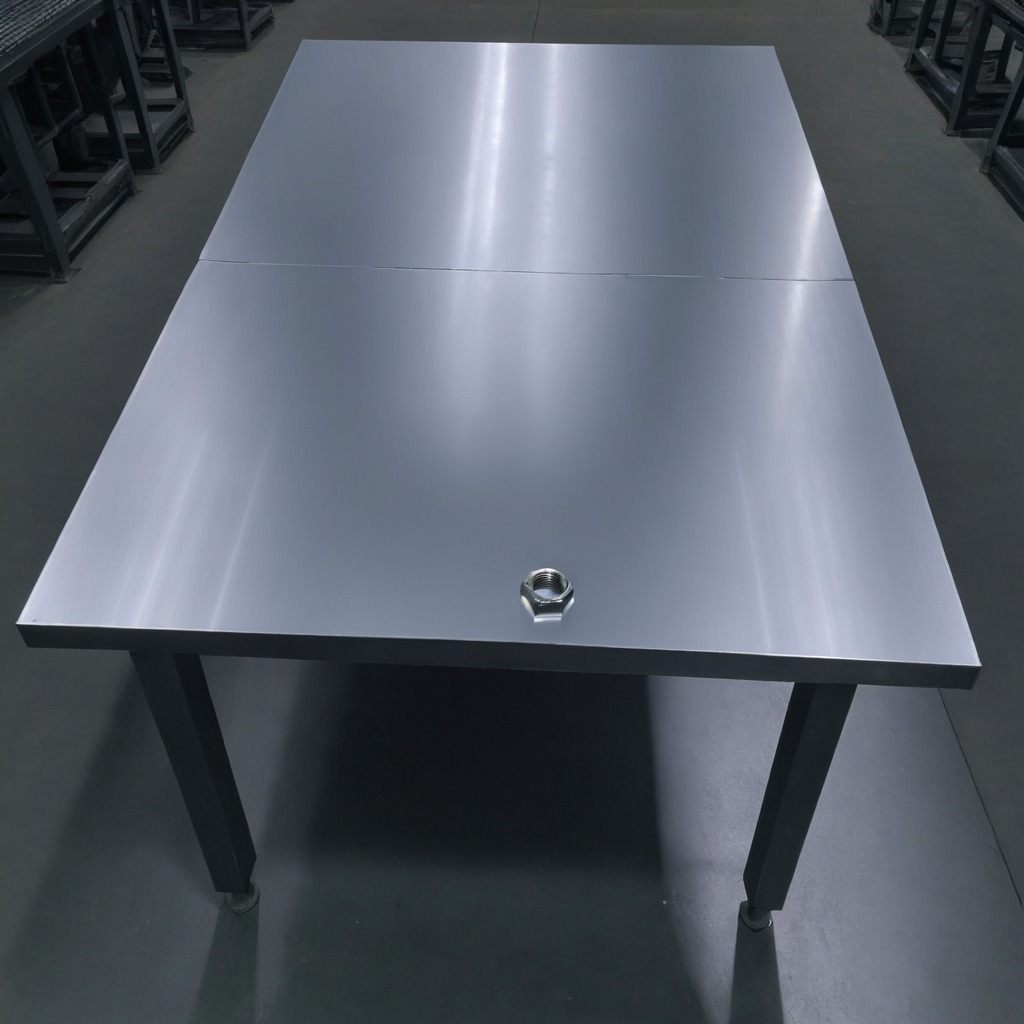
A metal nut is lying on the tabletop.